Interaction volume radius: 5 \u00c5
Interaction volume height: 25 \u00c5
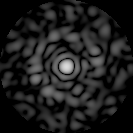
Disorder parameter: 0.8371